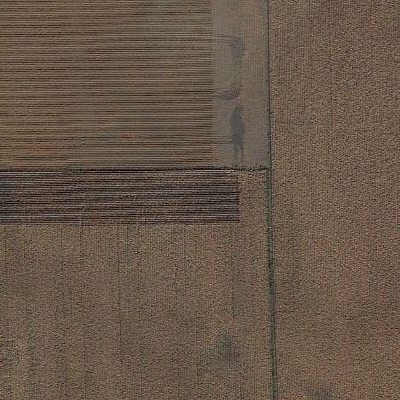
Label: Field